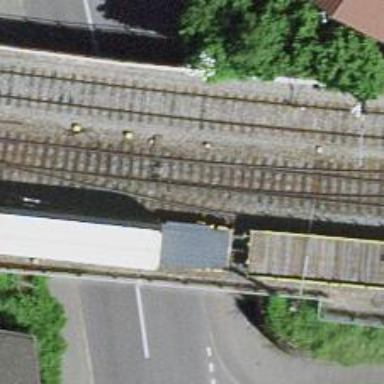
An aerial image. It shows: Railway switch.